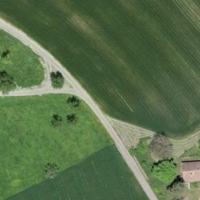
EUNIS habitat code: 25
Species observed at this site:
Milvus milvus
Lonicera acuminata